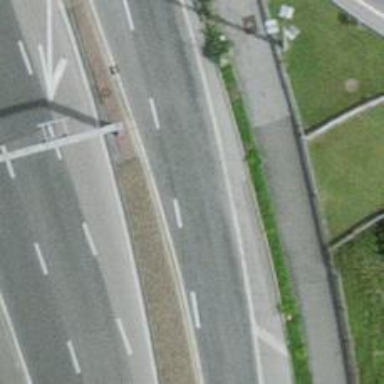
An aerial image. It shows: Asphalt road on secondary bridge.